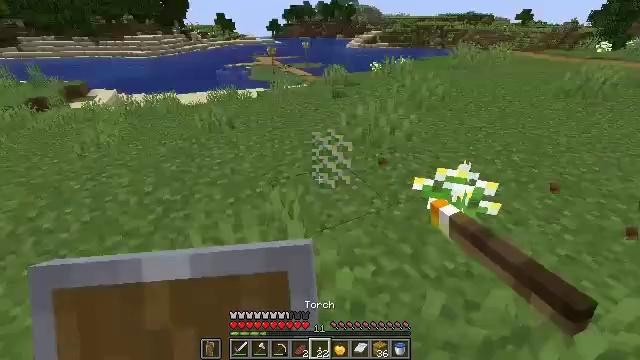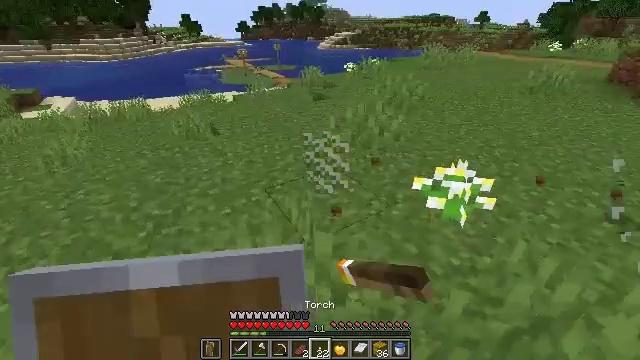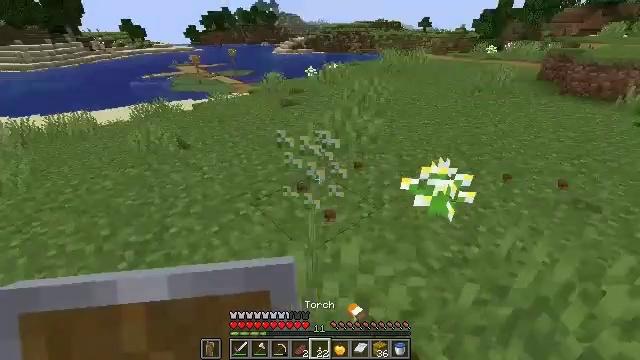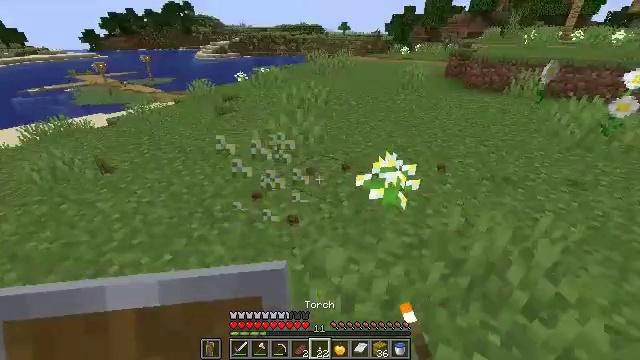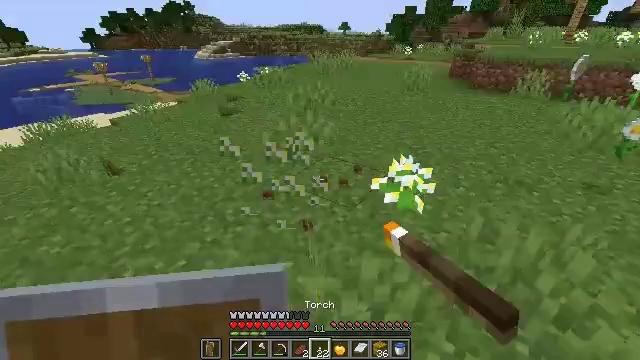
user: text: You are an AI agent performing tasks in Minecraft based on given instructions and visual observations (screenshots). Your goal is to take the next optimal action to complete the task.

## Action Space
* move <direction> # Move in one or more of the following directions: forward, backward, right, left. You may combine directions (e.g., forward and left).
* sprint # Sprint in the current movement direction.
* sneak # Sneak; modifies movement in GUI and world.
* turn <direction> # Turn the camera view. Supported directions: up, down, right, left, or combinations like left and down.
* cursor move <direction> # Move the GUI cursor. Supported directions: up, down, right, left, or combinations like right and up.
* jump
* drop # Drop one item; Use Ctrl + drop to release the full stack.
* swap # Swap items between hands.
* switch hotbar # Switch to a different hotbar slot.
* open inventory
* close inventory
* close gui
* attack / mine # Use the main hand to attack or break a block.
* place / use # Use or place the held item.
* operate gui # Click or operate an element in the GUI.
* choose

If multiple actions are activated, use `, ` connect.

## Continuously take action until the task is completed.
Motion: motion action
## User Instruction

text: Get an azure bluet to use in crafting.
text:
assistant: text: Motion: move left, turn right, attack / mine
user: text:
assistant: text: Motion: move left, turn right, attack / mine
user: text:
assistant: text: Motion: move forward and move left, turn right, attack / mine
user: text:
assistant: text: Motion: move forward and move left, attack / mine
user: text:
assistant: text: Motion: attack / mine